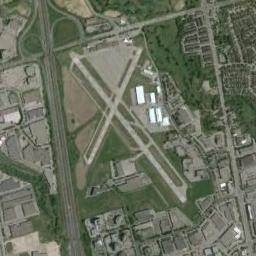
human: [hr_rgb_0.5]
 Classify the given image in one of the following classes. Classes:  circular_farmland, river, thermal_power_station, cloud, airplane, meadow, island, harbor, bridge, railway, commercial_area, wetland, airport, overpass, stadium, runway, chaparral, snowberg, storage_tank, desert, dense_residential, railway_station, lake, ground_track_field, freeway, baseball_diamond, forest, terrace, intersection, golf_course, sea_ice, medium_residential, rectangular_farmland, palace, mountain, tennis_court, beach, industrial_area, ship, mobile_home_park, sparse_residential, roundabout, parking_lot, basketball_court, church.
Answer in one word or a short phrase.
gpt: airport